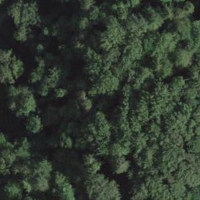
EUNIS habitat code: 41
Species observed at this site:
Allium ursinum